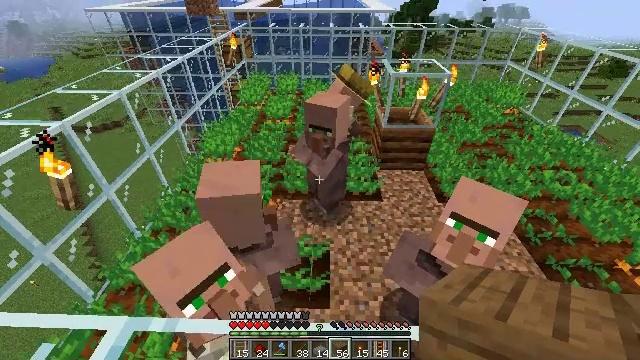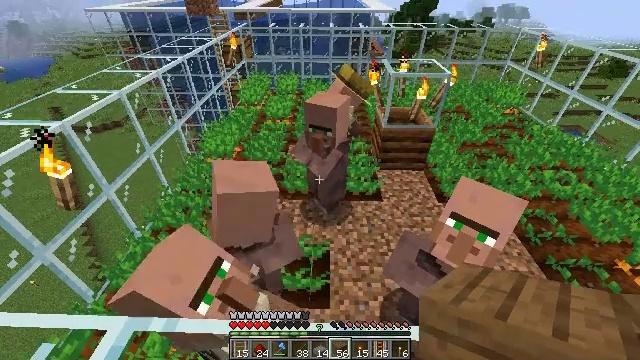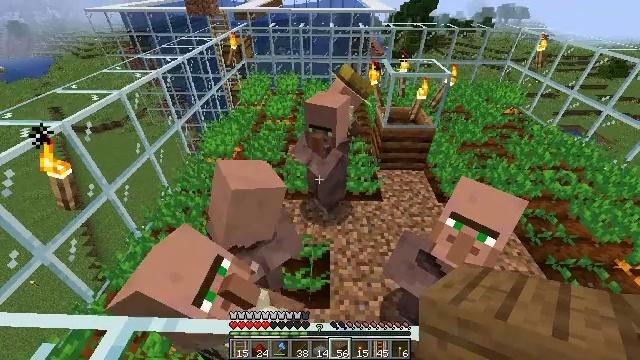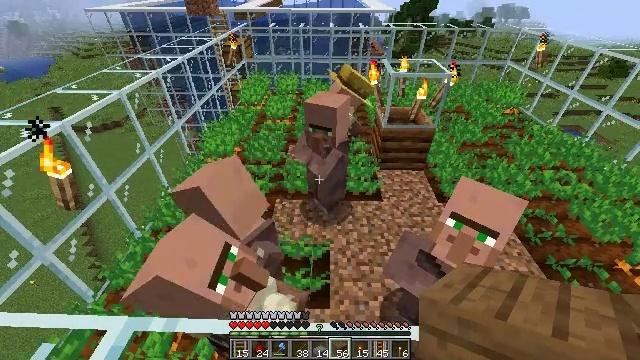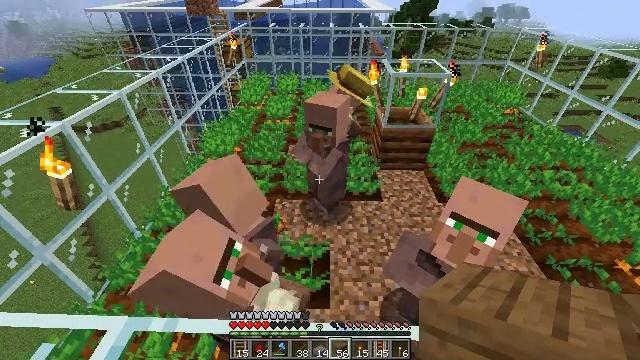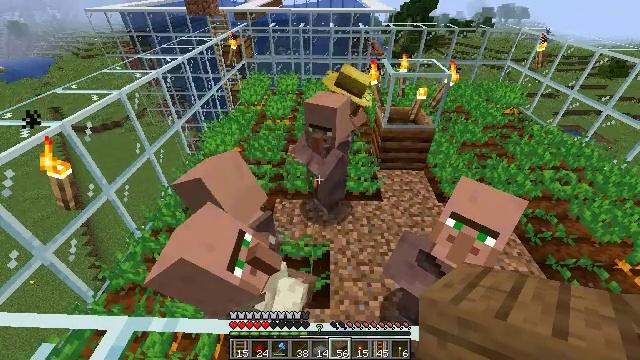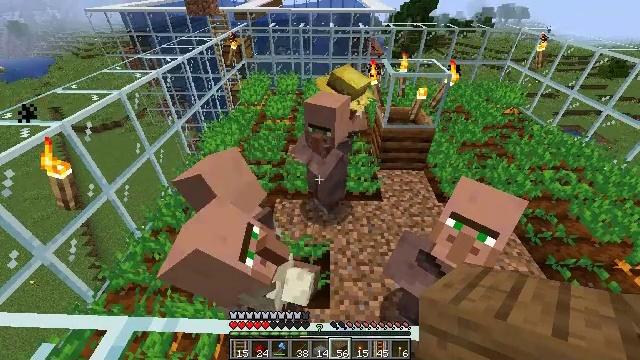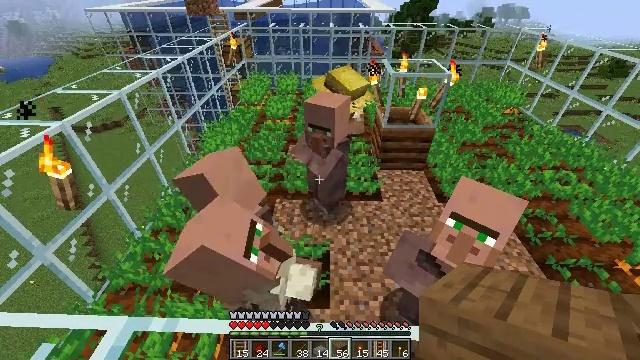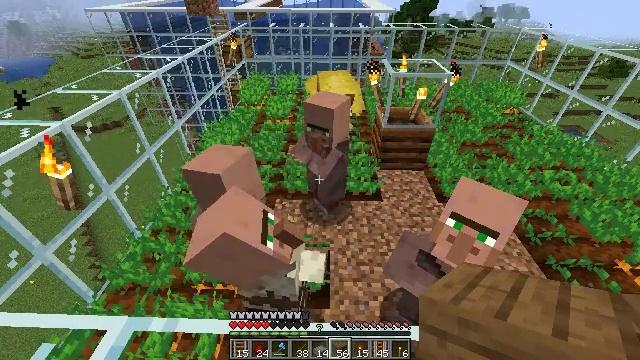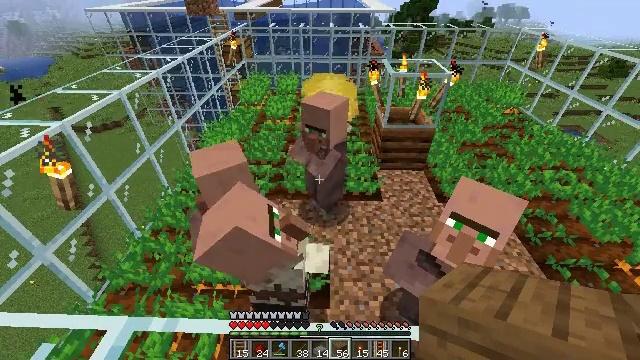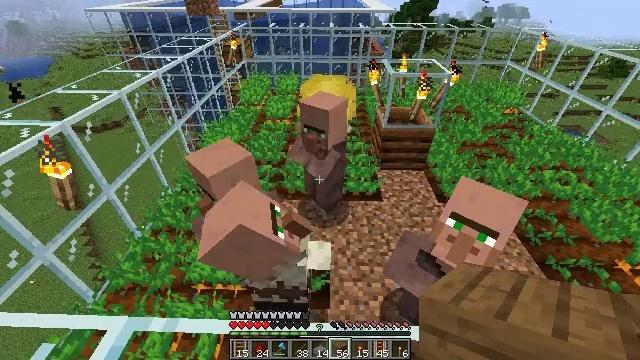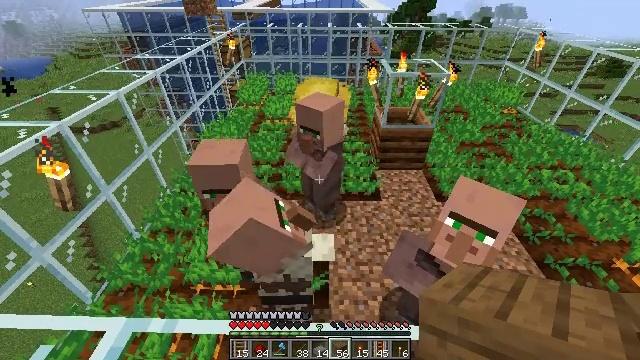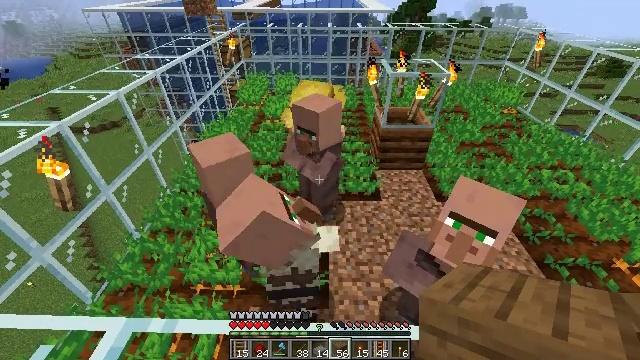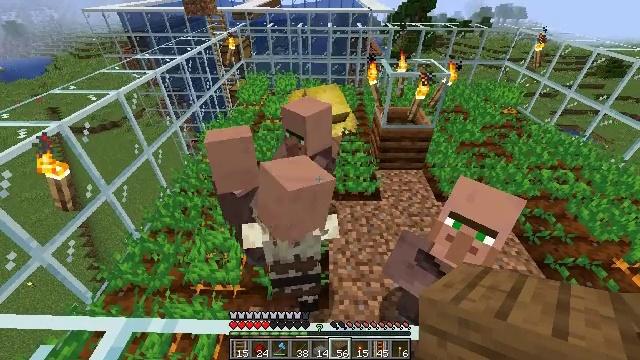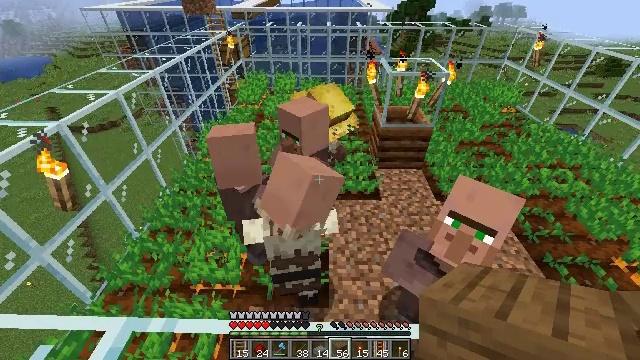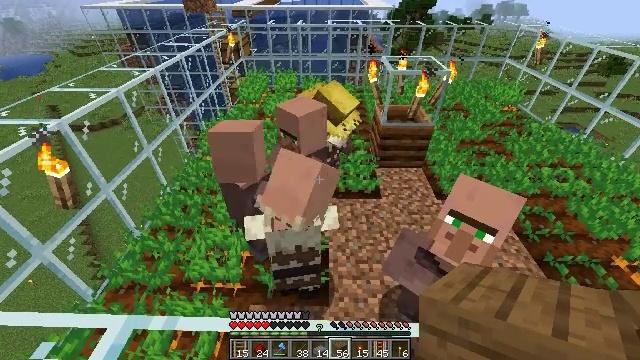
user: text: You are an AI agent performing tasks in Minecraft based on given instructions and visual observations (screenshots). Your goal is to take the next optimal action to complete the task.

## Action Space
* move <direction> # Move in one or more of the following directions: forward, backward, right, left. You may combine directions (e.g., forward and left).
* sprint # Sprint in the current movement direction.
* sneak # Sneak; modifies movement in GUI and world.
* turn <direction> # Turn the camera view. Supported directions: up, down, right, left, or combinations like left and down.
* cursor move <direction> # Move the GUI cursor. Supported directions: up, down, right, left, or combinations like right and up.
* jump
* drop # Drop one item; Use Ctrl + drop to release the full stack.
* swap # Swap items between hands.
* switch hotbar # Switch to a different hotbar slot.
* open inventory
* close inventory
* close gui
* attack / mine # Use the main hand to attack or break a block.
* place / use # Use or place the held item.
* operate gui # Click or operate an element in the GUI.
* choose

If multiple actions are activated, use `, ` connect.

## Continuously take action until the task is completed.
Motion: motion action
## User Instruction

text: Harm the villager.
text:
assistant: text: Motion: sneak
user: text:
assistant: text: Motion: sneak
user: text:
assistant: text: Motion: sneak
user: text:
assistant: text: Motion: sneak
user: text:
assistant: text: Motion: sneak
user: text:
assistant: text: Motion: sneak
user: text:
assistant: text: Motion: sneak
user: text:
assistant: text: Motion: sneak
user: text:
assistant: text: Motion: sneak
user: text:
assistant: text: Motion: sneak
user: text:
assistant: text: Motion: sneak
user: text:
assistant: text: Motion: sneak
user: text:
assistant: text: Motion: sneak
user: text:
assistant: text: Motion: sneak
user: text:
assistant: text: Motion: sneak
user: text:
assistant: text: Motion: sneak
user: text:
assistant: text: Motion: sneak
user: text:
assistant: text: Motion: sneak
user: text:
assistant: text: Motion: sneak
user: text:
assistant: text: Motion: sneak
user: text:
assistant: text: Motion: sneak
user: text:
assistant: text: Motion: sneak, turn left
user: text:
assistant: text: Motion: sneak, turn left
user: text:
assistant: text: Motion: sneak, turn left and up
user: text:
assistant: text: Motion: sneak, turn up
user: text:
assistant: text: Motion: sneak, turn up
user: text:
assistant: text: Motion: sneak, turn up
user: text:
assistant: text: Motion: sneak, turn up
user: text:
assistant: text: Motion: sneak
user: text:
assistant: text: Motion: sneak